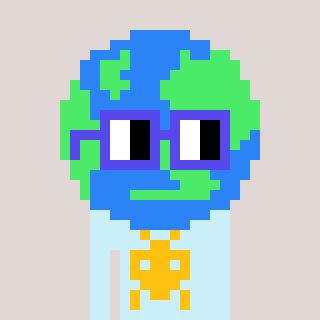
a pixel art character with square blue glasses, a earth-shaped head and a cold-colored body on a warm background